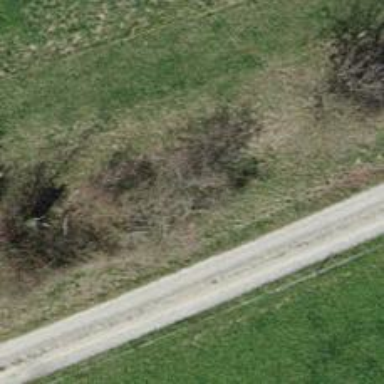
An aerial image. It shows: Hedge acting as barrier.